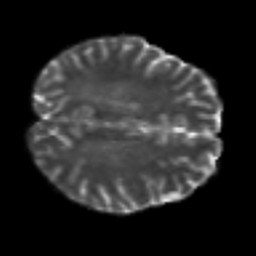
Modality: T2w
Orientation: axial
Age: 19
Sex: female
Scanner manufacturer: siemens
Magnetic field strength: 3 T
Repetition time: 7 s
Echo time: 0.0926 s